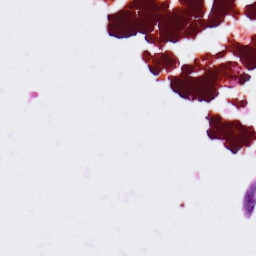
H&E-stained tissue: Lung